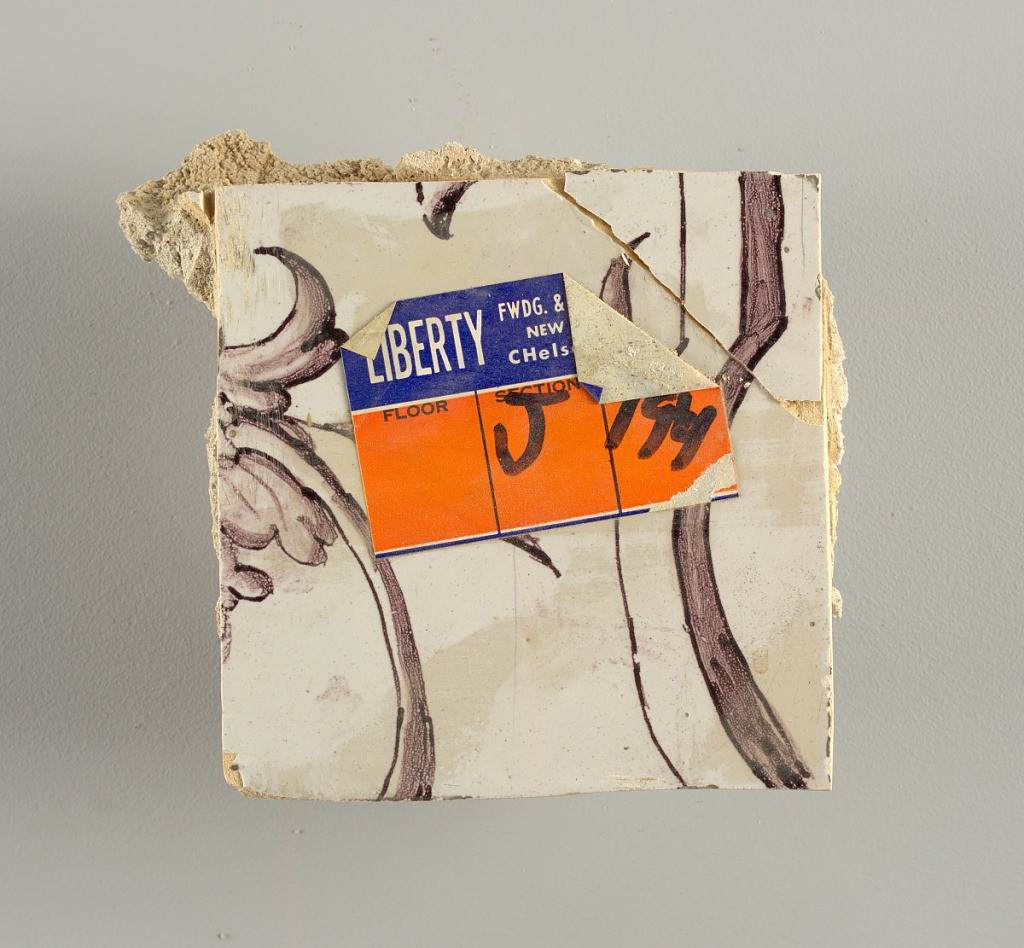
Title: Wall facing
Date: ca. 1725
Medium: tin-glazed earthenware, underglaze
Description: Two vertical rectangles, twenty-three tiles high.  A) Nine tiles wide at top; seven tiles wide at bottom.  B) Ten and one-half tiles wide.

Arabesque design of foliage.  A) with centered figure of Justice under a canopy.  B) with centered urn.